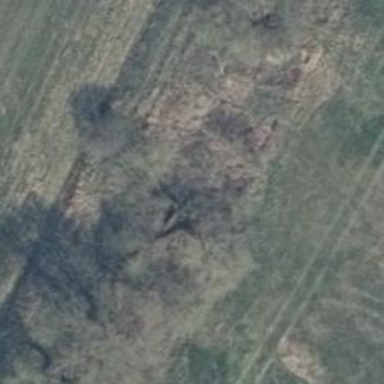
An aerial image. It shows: Row of trees in natural setting.